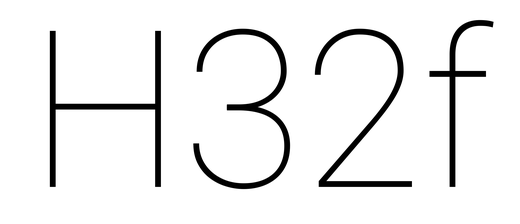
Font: Roboto_Thin